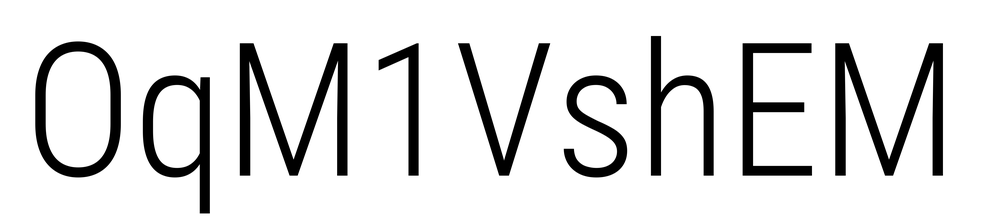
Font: Roboto_Condensed_Light